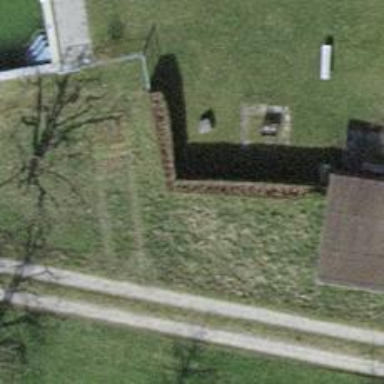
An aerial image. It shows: Hedge barrier.